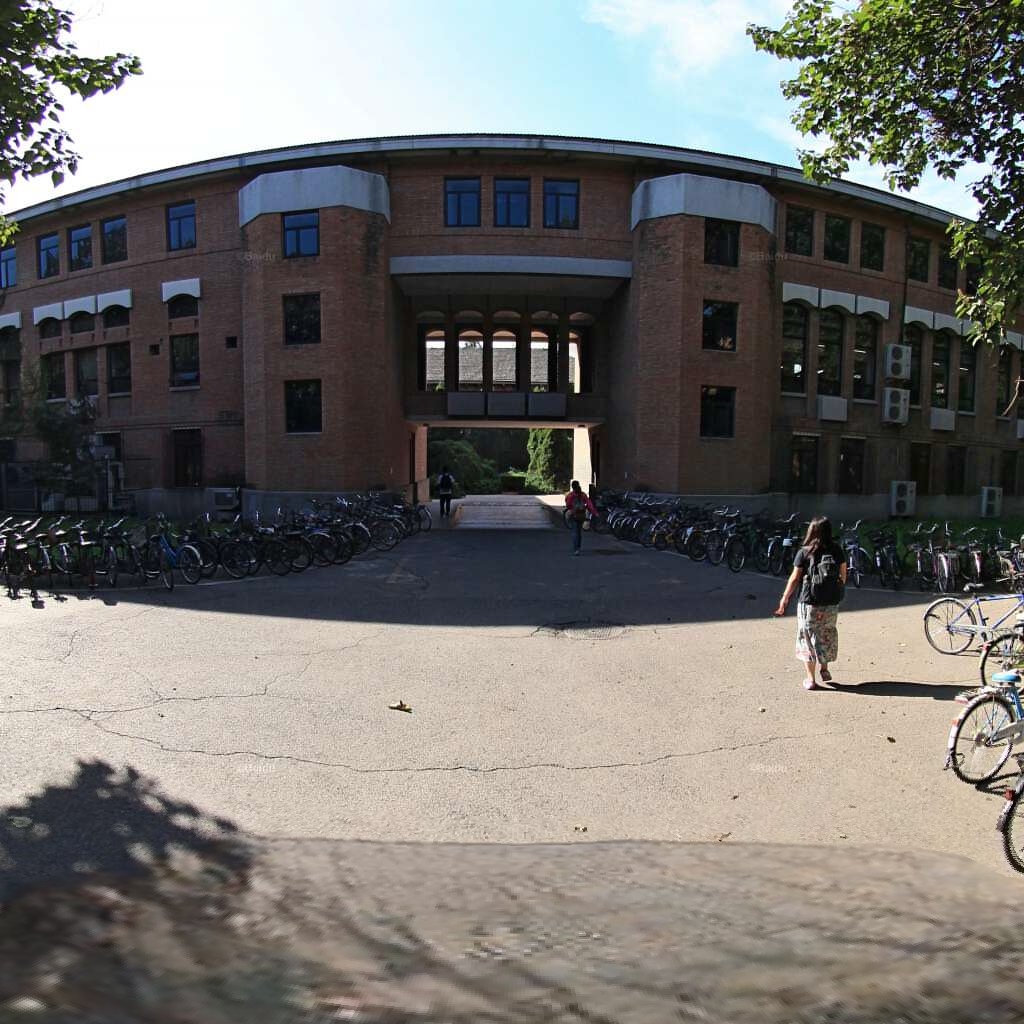
Region: Haidian
Road damage annotations: transverse crack, transverse crack, transverse crack, longitudinal crack, manhole cover, transverse crack, transverse crack